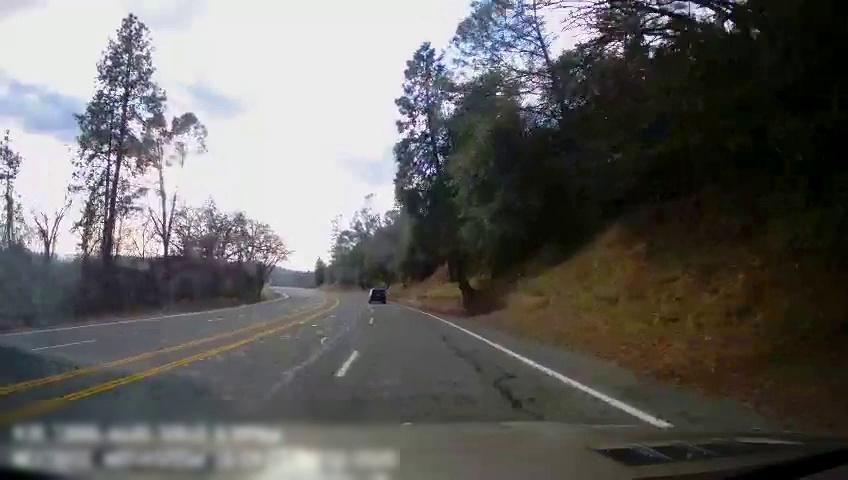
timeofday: Day
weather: Cloudy
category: Drivable Space
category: Vehicles | SUV
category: Lanes | Opposite Lane
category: Lanes | Alternate Lane
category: Lanes | Alternate Lane
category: Lanes | Current Lane
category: Lanes | Current Lane